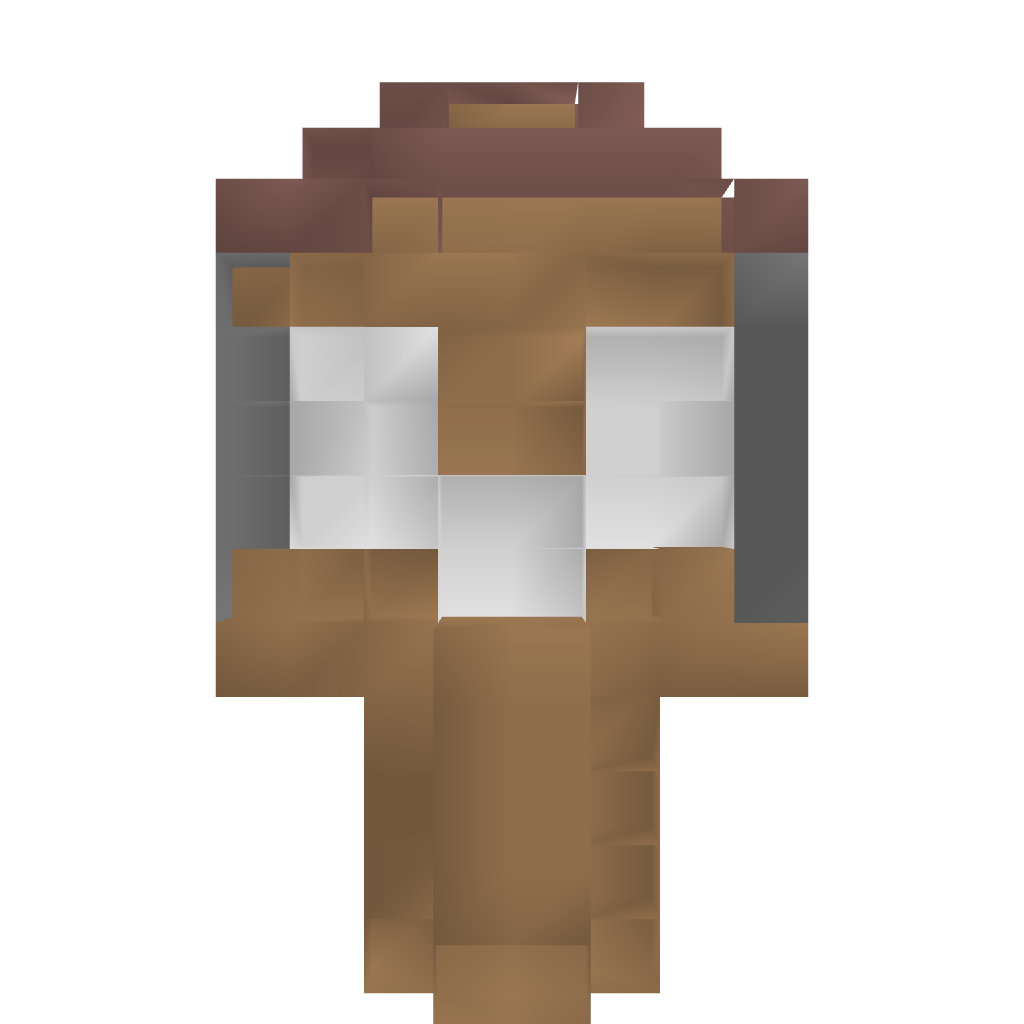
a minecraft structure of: Skull House bad low quality